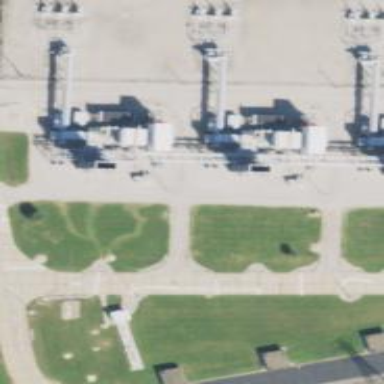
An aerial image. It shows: Gas-powered generator. It is gas turbine type generator.